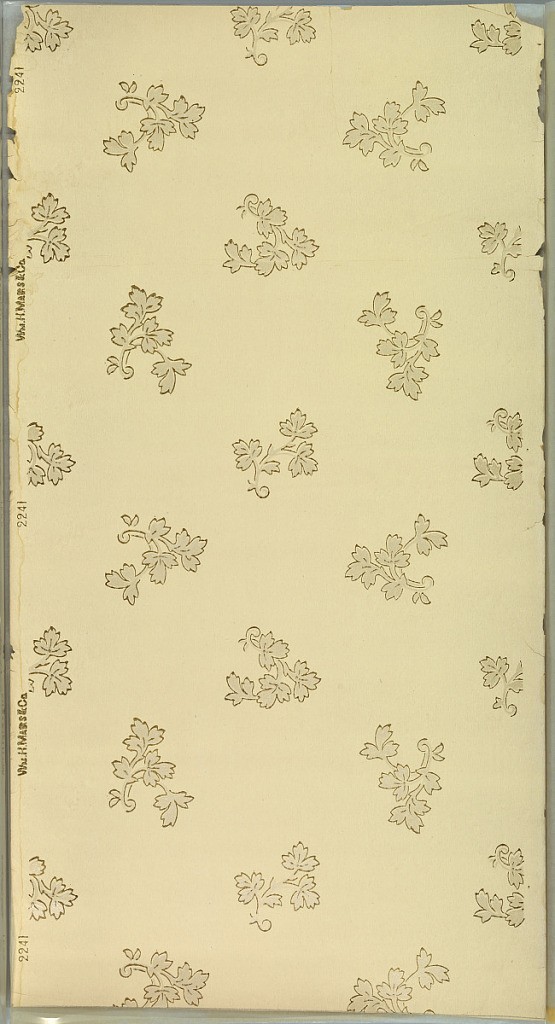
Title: Ceiling paper
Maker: W.H. Mairs & Co., 1855
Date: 1905–1915
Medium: Machine-printed paper, liquid mica
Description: Individual leaf sprigs in alternating directions. Ground is cream. Printed in gold mica and white mica.